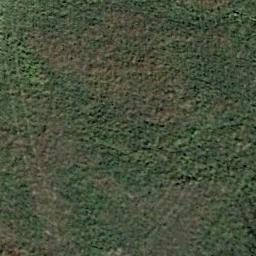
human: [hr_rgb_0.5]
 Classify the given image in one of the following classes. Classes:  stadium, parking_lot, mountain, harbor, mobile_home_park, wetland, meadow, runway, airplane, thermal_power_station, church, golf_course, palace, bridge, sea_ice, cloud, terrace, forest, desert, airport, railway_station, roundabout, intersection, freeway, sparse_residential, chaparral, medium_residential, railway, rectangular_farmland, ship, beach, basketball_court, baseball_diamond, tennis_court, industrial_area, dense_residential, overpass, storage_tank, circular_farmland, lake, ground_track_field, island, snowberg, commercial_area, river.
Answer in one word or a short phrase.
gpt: meadow